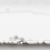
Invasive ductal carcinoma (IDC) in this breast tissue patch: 0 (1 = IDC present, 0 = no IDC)